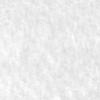
Label: no_change